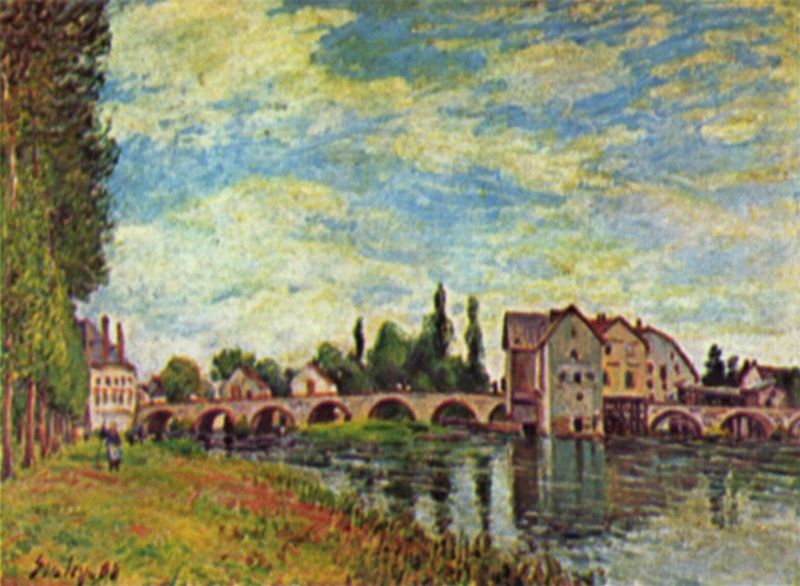
Titel: Brücke und Mühle von Moret im Sommer
Künstler: Alfred Sisley
Standort: Genève
Institution: Sammlung G.C. Salmanowittz
Schlagwörter: baum, blau, blätter, gemälde, himmel, mann, wasser, weiß, wolken, bäume, fluss, grün, impressionismus, landschaft, menschen, see, stadt, ufer, blumen, braun, fenster, frankreich, frau, grau, hell, holz, kleid, orange, schwarz, dach, gebäude, gras, haus, rot, weg, wiese, wolke, malerei, mensch, signatur, öl, bach, gräser, horizont, häuser, mühle, natur, pappeln, schilf, spiegelung, stamm, brücke, gewässer, insel, pflanzen, wald, kamin, kamine, schornstein, schürze, magd, wellen, ansicht, bogen, fassaden, stab, pointilismus, bäuerin, nachmittag, hang, dorf, dächer, mauer, schornsteine, allee, tag, landschaftsmalerei, joche, böschung, flus, strom, ölgemälde, impressionistisch, reflexe, widerschein, spiegeln, bauer, unscharf, waldrand, bögen, steinbrücke, schwimmen, mohn, wolkig, liebermann, vincent van gogh, arkaden, lanschaft, mittelalter, bücke, landscahft, sisley, spiegelungen, fließen, brücken, mühlrad, brückenbogen, satteldach, wies, bam, rechen, rächen, arkadenbrücke, ffrau, harke, gewäser, impressionsitisch, gögen, lic, wieses, ot, re